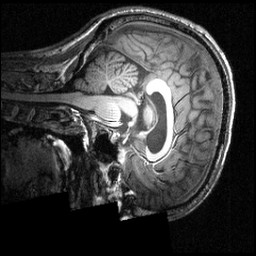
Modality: T1w
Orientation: sagittal
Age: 26
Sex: male
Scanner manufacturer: siemens
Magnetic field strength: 3.951 T
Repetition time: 1.5 s
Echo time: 0.00335 s